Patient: sex M, age 64
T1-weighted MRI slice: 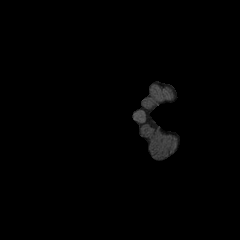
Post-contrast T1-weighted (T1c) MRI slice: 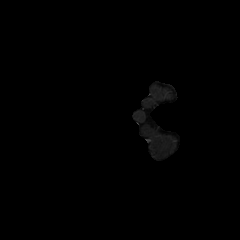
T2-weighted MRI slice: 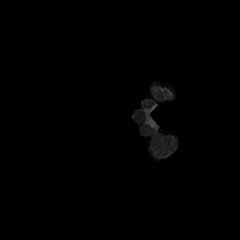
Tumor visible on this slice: no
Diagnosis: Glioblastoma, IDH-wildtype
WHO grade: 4